Question: I'm try to call setting which display WiFi,sound and bluetooth but is not work:
i will put my code here and also logcat i want this settings on button click event and display only selected icons
if any other way to use this
i want to use like see image here
'''
@Override
public void onCreate(Bundle savedInstanceState) {
super.onCreate(savedInstanceState);
setContentView(R.layout.wifi);
Button wifi =(Button)findViewById(R.id.wifi);
wifi.setOnClickListener(new OnClickListener() {
public void onClick(View v) {
Intent intent = new Intent(android.provider.Settings.AUTHORITY);
intent.putExtra(Settings.EXTRA_AUTHORITIES, new String[] {
android.provider.Settings.ACTION_BLUETOOTH_SETTINGS
});
intent.putExtra(Settings.EXTRA_AUTHORITIES, new String[] {
android.provider.Settings.ACTION_WIFI_SETTINGS
});
startActivity(intent);
}
});
}
'''
> Logcat
'''
12-13 10:36:04.229: E/AndroidRuntime(1167): android.content.ActivityNotFoundException: No Activity found to handle Intent { act=authorities cat=[android.settings.BLUETOOTH_SETTINGS,android.settings.SOUND_SETTINGS,android.settings.WIRELESS_SETTINGS] }
12-13 10:36:04.229: E/AndroidRuntime(1167): at android.app.Instrumentation.checkStartActivityResult(Instrumentation.java:1512)
12-13 10:36:04.229: E/AndroidRuntime(1167): at android.app.Instrumentation.execStartActivity(Instrumentation.java:1384)
12-13 10:36:04.229: E/AndroidRuntime(1167): at android.app.Activity.startActivityForResult(Activity.java:3217)
12-13 10:36:04.229: E/AndroidRuntime(1167): at android.app.Activity.startActivity(Activity.java:3324)
12-13 10:36:04.229: E/AndroidRuntime(1167): at com.example.settings.WifiActivity$1.onClick(WifiActivity.java:30)
12-13 10:36:04.229: E/AndroidRuntime(1167): at android.view.View.performClick(View.java:3511)
12-13 10:36:04.229: E/AndroidRuntime(1167): at android.view.View$PerformClick.run(View.java:14109)
12-13 10:36:04.229: E/AndroidRuntime(1167): at android.os.Handler.handleCallback(Handler.java:605)
12-13 10:36:04.229: E/AndroidRuntime(1167): at android.os.Handler.dispatchMessage(Handler.java:92)
12-13 10:36:04.229: E/AndroidRuntime(1167): at android.os.Looper.loop(Looper.java:137)
12-13 10:36:04.229: E/AndroidRuntime(1167): at android.app.ActivityThread.main(ActivityThread.java:4424)
12-13 10:36:04.229: E/AndroidRuntime(1167): at java.lang.reflect.Method.invokeNative(Native Method)
12-13 10:36:04.229: E/AndroidRuntime(1167): at java.lang.reflect.Method.invoke(Method.java:511)
12-13 10:36:04.229: E/AndroidRuntime(1167): at com.android.internal.os.ZygoteInit$MethodAndArgsCaller.run(ZygoteInit.java:784)
12-13 10:36:04.229: E/AndroidRuntime(1167): at com.android.internal.os.ZygoteInit.main(ZygoteInit.java:551)
12-13 10:36:04.229: E/AndroidRuntime(1167): at dalvik.system.NativeStart.main(Native Method)
'''
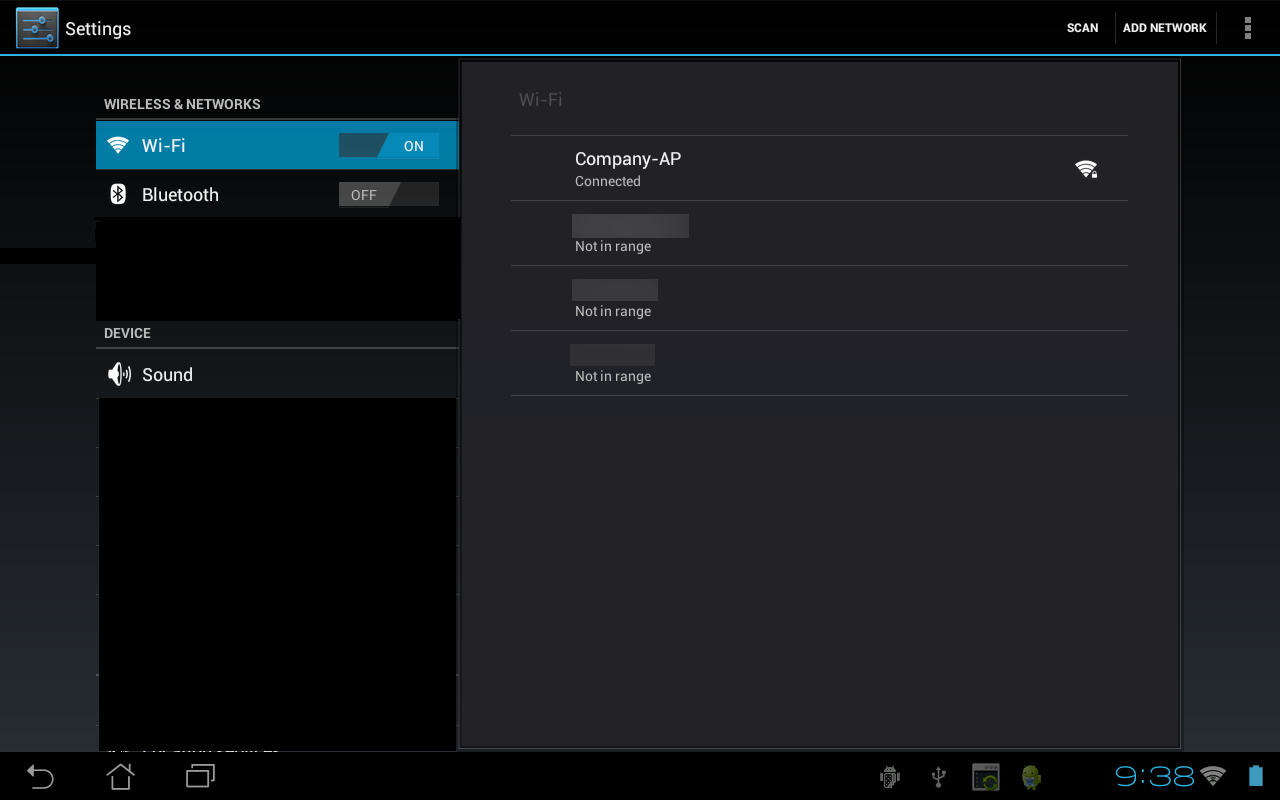
Answer: You need to use the EXTRA_AUTHORITIES like this:
'''
intent.putExtra(Settings.EXTRA_AUTHORITIES, new String[] {
Calendar.AUTHORITY
});
'''
and intent.addCategory is not used for this. use only one android.provider.Settings. type per intent.